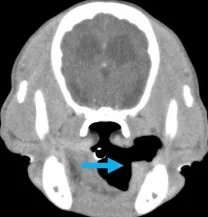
Representative multiplanar views of the surgical planning CT. (D-F) Transverse, sagittal and dorsal post-contrast enhancement soft tissue window views of soft tissue mass (indicated by the blue arrow). Adjacent to the developing left mandibular permanent first molar, a 2.5 x 1.6 x 1.1 cm, soft tissue attenuating, minimally contrast enhancing mass was noted. The mass extended rostrally to the level of the left mandibular deciduous third premolar and caudally along the medial margin of the left mandibular body.
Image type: radiology (ct)